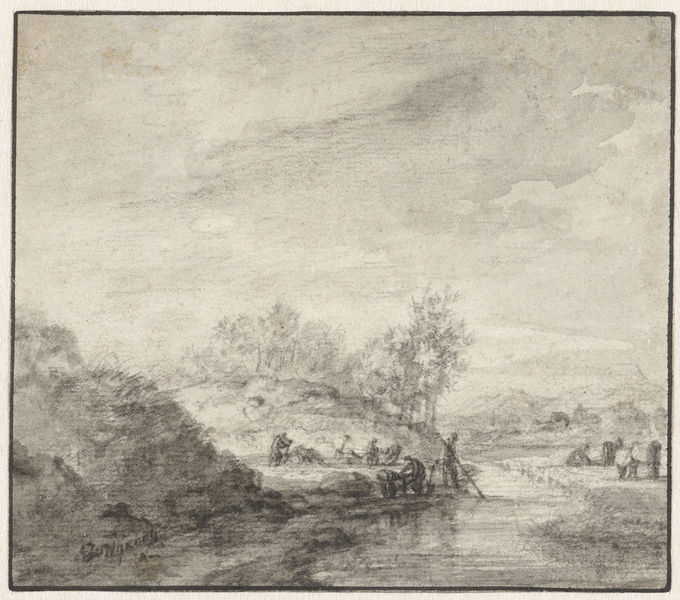
Titel: Heuvelachtig landschap met een beek
Künstler: Jan Wijnants
Standort: Amsterdam
Institution: Rijksmuseum
Schlagwörter: landschaft, zeichnung, bauern, arbeiter, schwarz weiß